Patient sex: M
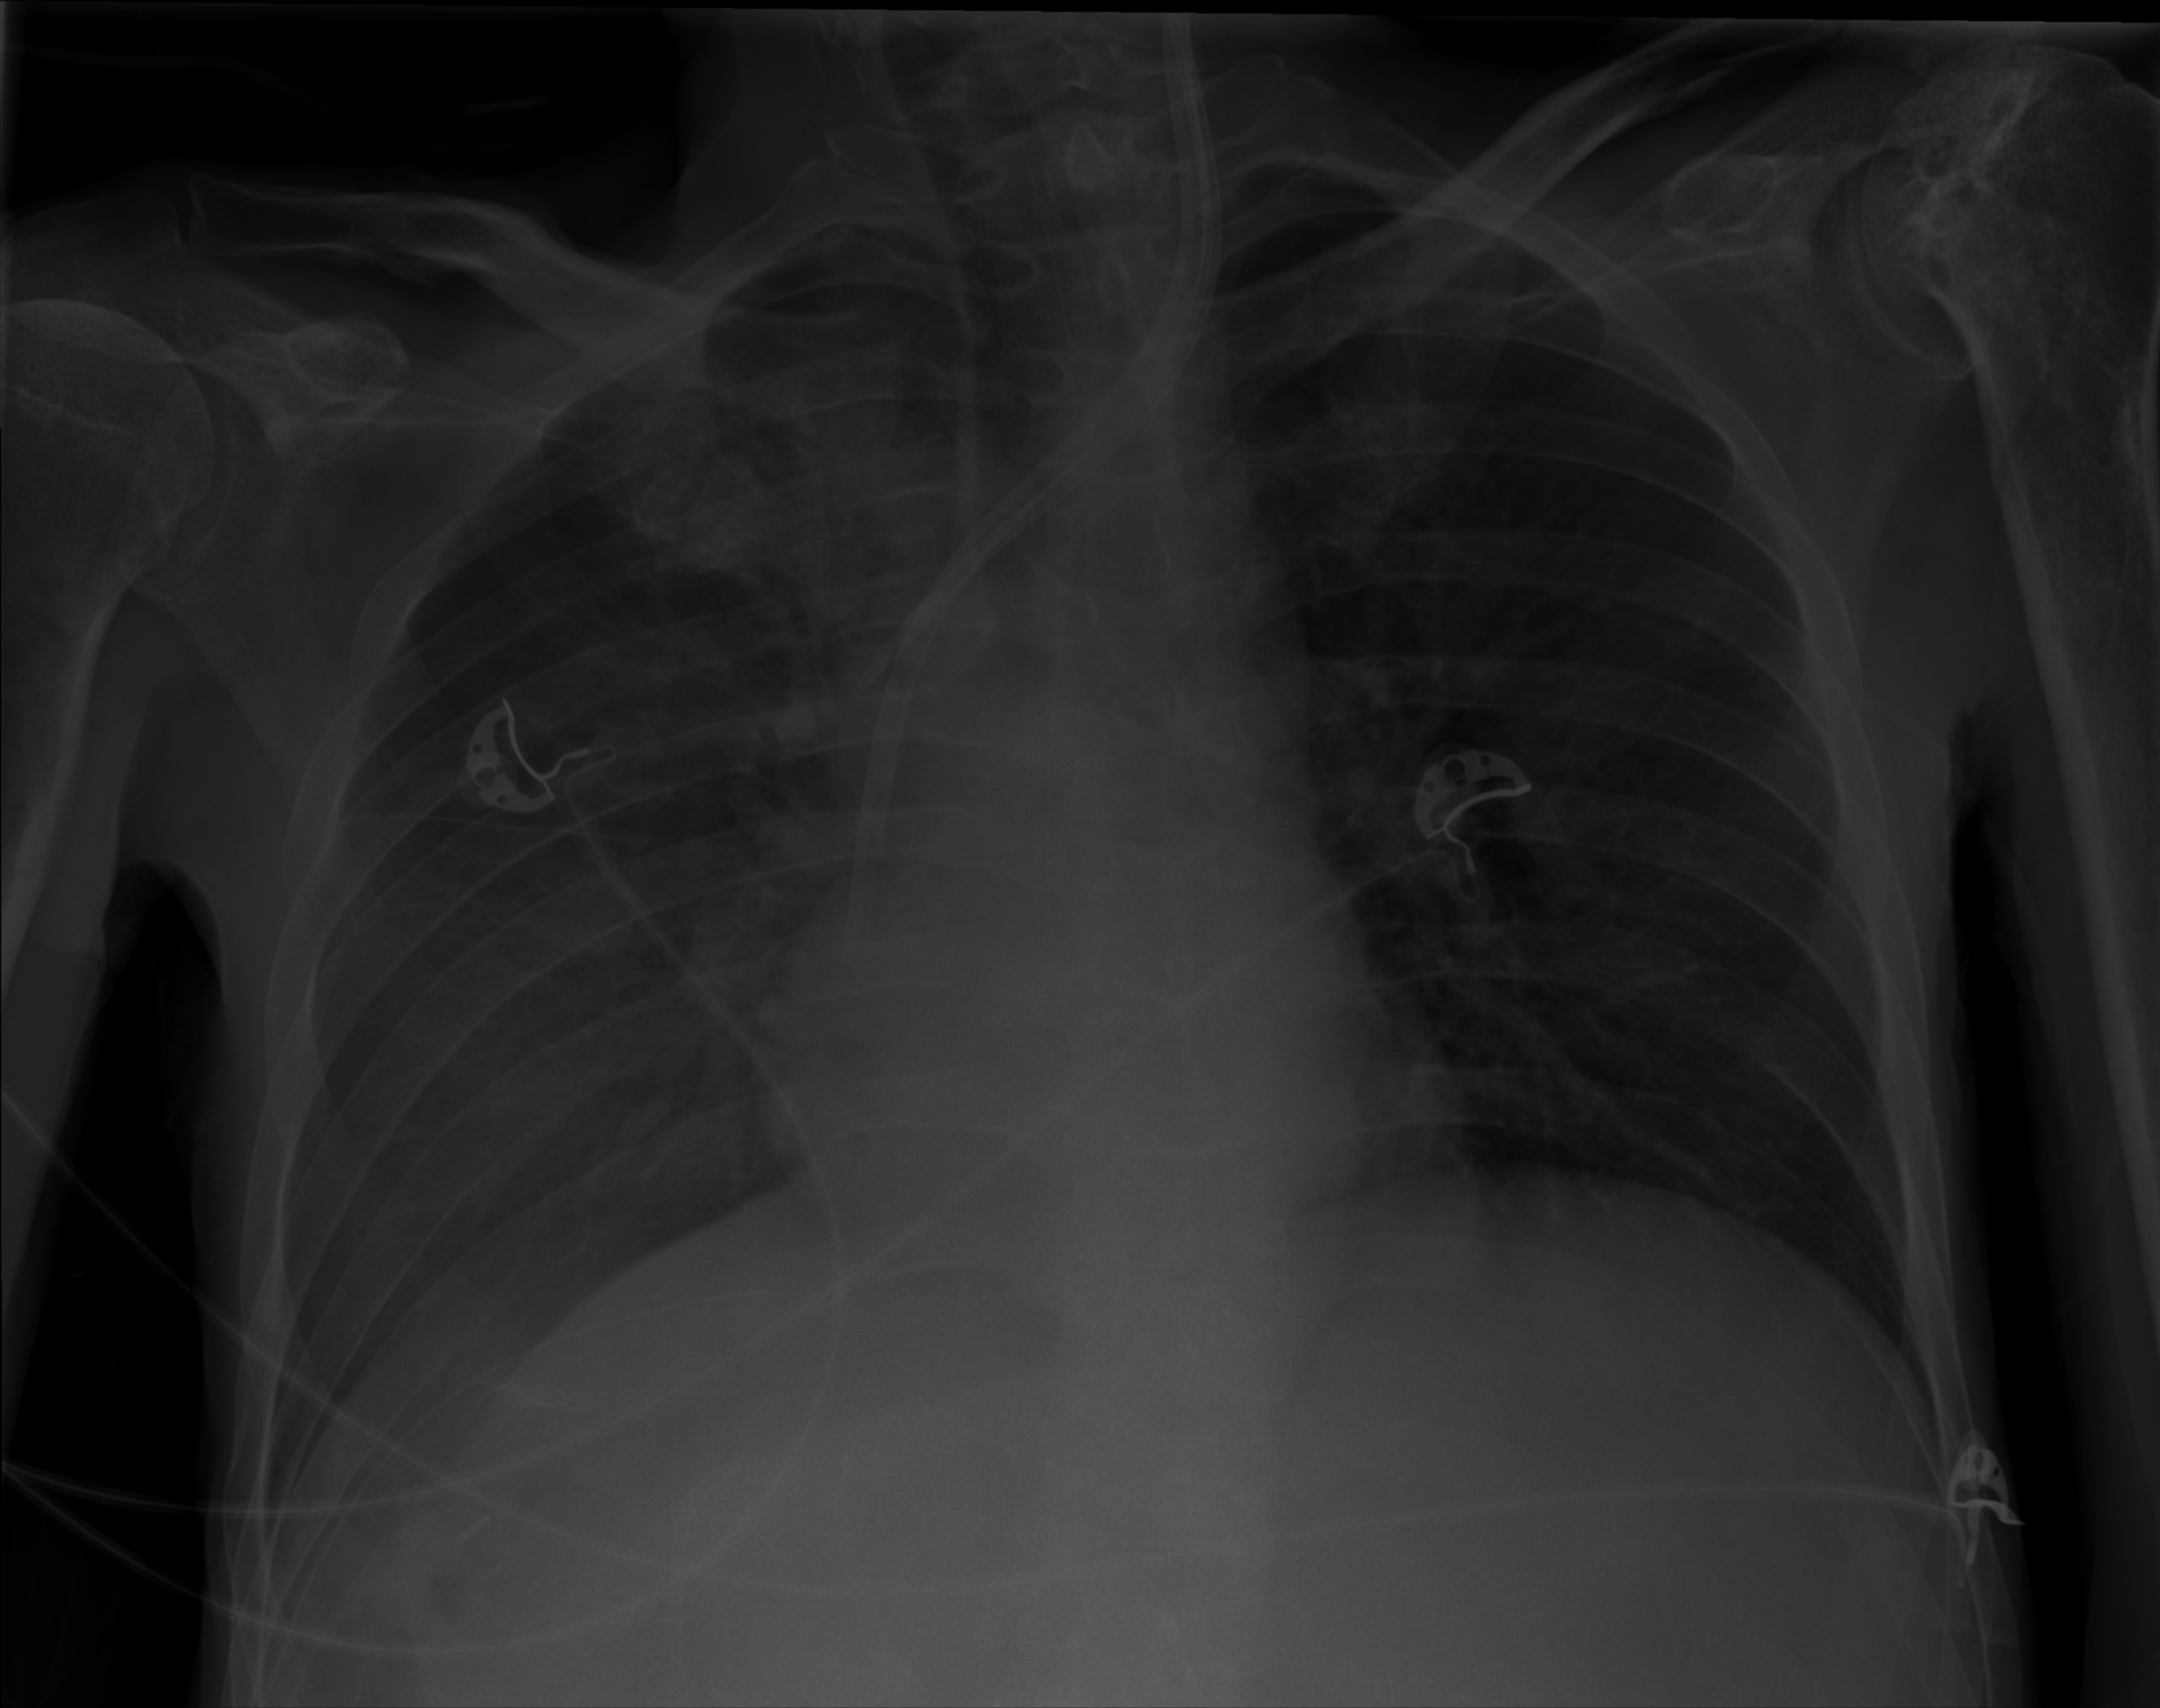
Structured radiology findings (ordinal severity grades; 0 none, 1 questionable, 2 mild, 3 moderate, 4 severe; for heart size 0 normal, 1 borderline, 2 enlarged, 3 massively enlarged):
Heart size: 0
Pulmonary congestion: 0
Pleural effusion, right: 3
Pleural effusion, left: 0
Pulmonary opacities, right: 0
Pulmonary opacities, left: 0
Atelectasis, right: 2
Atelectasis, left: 0